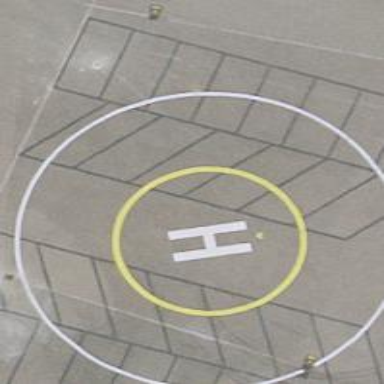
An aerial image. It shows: Image showing helipad at airport.